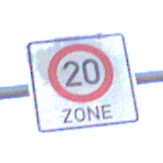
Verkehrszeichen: BeginnZone20
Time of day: SunriseSunset
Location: Outdoor (Nature)
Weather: Clear
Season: NotSpecified
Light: Natural